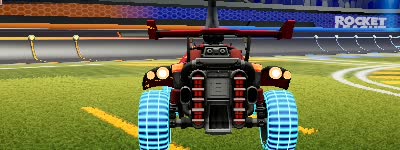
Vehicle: octane